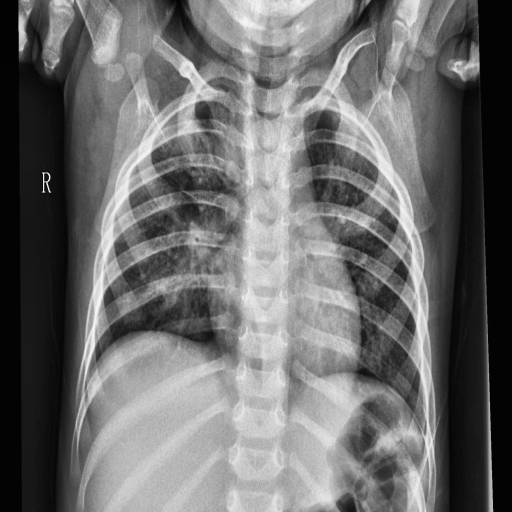
Finding: PNEUMONIA